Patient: sex M, age 52
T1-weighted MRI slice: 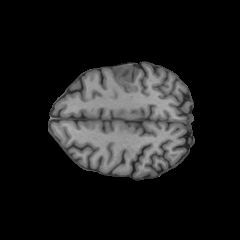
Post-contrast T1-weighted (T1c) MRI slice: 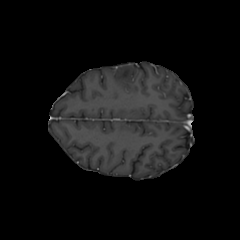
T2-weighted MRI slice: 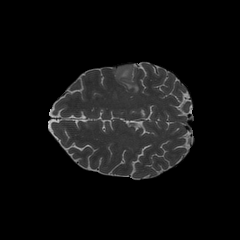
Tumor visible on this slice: yes
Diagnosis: Astrocytoma, IDH-wildtype
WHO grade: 3